Question: When I was using 'df['mean'] = df.mean(axis = 1)', it always added an extra COLUMN of average of each rows. But now I need an extra ROW to get each COLUMNS' mean. So I switch to 'df['mean'] = df.mean(axis = 0)' but it still has an extra column but with all NaN. How can I get the row of each columns' average?
Here's the example |

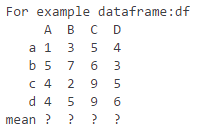
Answer: IIUC
'''
df = pd.DataFrame(np.arange(16).reshape(-1, 4), list('abcd'), list('ABCD'))
df.loc['mean', :] = df.mean(0)
df.loc[:, 'Mean'] = df.mean(1)
df.loc['mean', 'Mean'] = np.nan
df
'''
<URL>